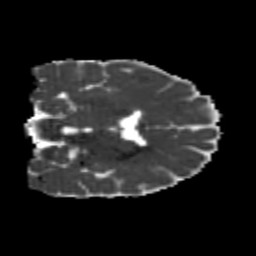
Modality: MD
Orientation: coronal
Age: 21
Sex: female
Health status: healthy
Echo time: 0.074 s